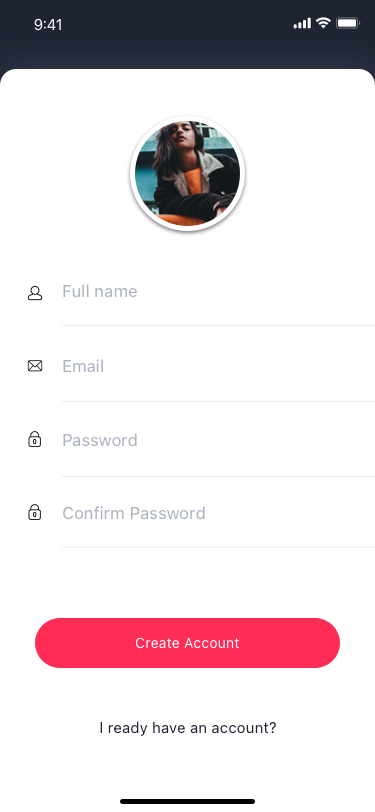
Text in this UI design:
Email
Full name
Confirm Password
Password
I ready have an account?